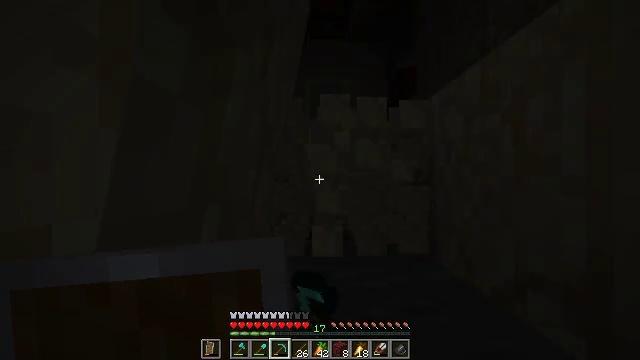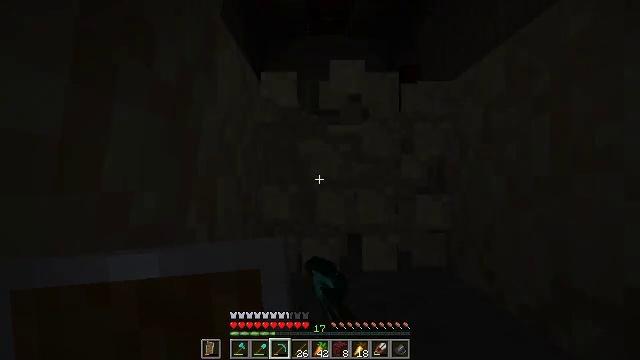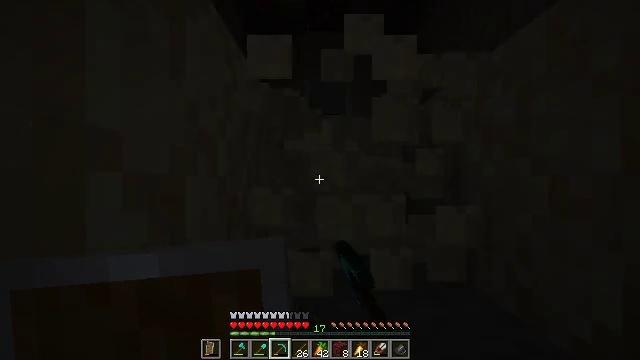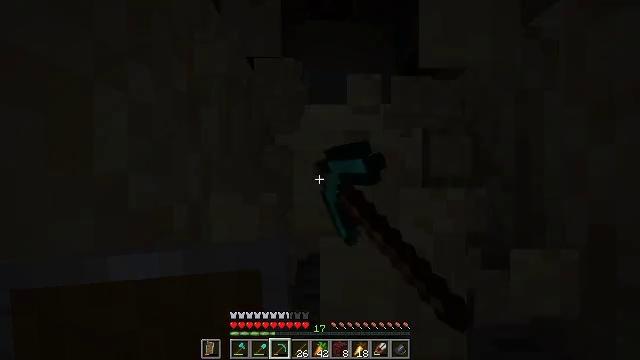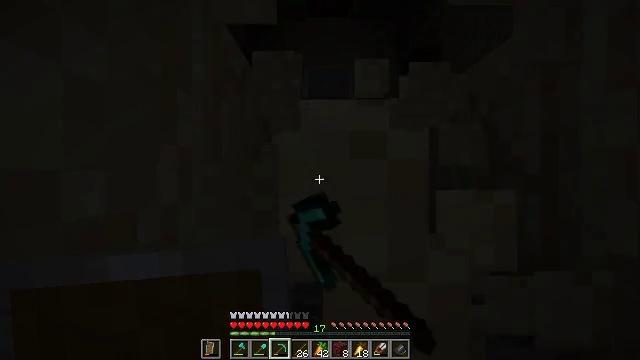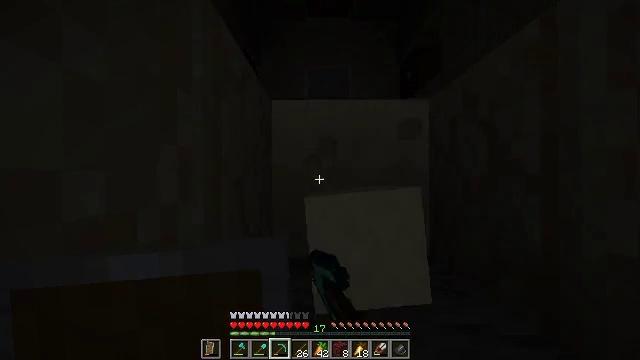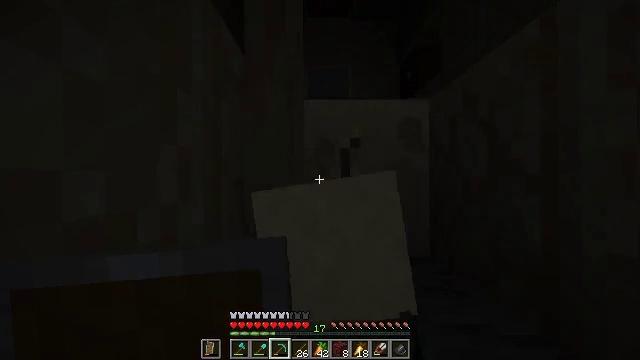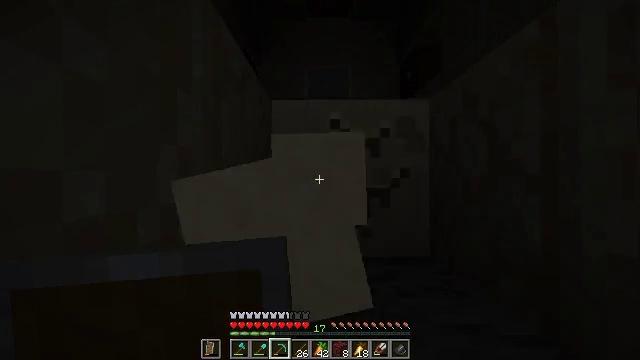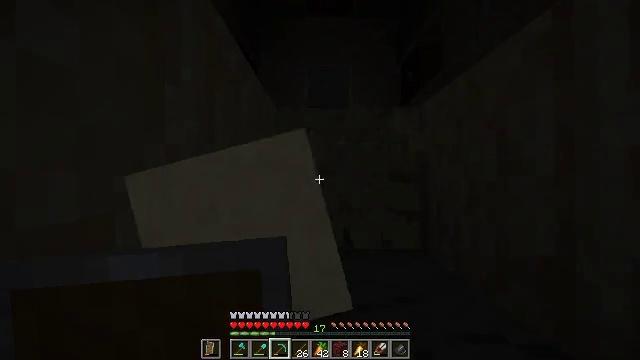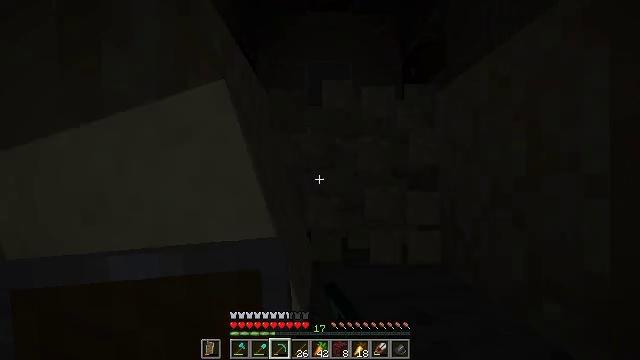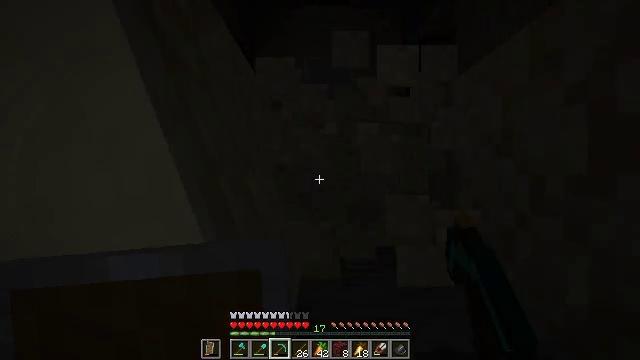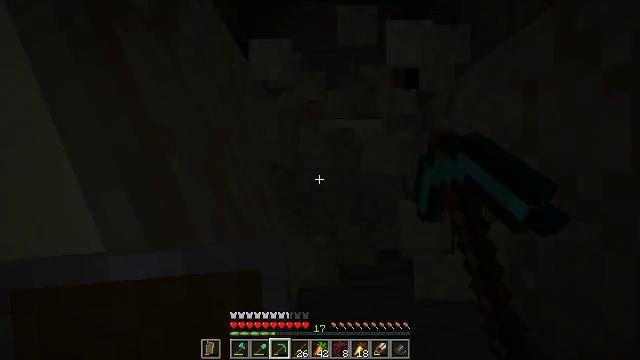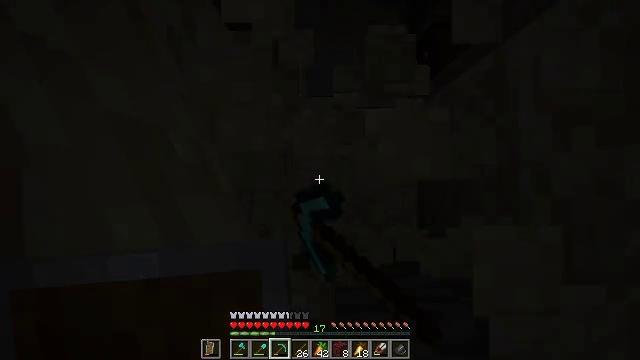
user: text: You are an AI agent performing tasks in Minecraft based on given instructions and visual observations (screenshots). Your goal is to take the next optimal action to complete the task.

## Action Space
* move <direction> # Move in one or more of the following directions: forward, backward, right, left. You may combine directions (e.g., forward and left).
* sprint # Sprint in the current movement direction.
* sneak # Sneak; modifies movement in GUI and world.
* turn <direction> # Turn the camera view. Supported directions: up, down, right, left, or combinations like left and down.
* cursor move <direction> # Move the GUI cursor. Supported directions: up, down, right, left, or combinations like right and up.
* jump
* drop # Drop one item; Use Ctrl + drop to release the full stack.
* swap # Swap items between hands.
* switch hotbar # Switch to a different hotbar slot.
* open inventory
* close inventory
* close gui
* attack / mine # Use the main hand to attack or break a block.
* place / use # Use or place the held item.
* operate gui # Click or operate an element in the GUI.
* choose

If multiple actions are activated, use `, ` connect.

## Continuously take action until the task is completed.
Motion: motion action
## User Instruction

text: Dig up the sandstone.
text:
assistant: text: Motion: attack / mine
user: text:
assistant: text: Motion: attack / mine
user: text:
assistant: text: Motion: attack / mine
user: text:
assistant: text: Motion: attack / mine
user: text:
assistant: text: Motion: attack / mine
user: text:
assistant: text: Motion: attack / mine
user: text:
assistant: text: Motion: attack / mine
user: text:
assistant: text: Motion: attack / mine
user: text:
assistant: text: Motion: attack / mine
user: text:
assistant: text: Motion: attack / mine
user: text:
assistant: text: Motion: attack / mine
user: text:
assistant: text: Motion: attack / mine
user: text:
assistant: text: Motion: attack / mine